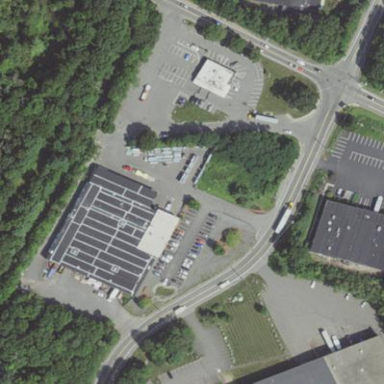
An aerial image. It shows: Retail building specializing in building materials.